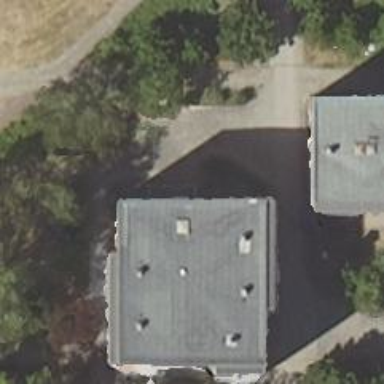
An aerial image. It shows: Residential building.